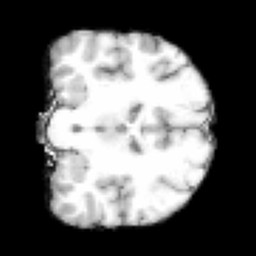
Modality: T1w
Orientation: coronal